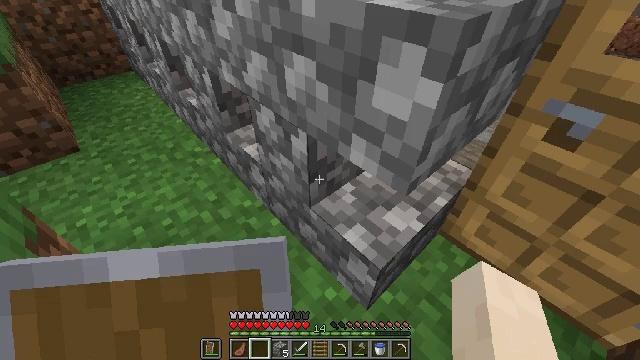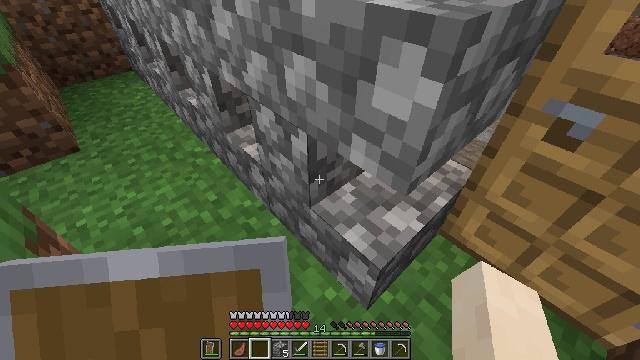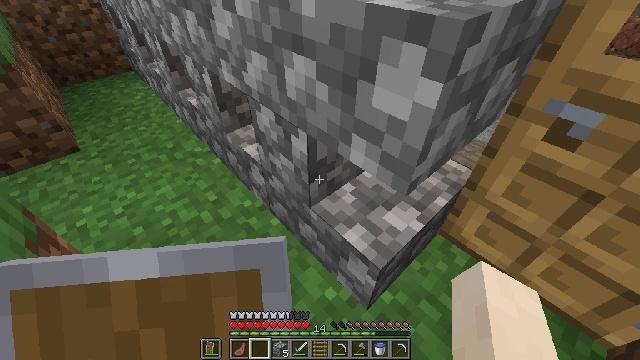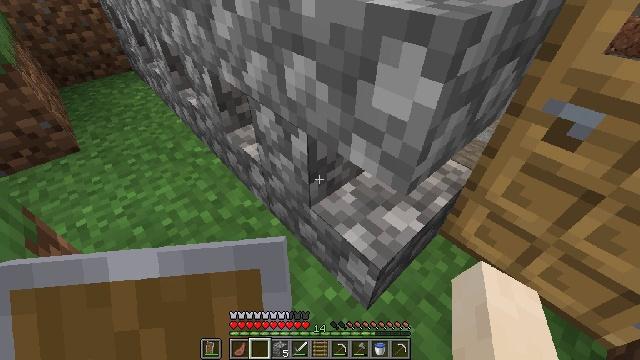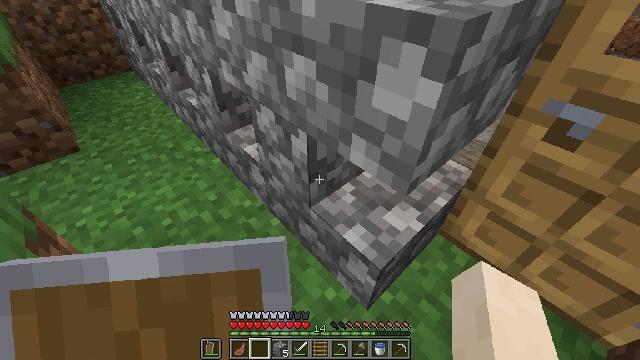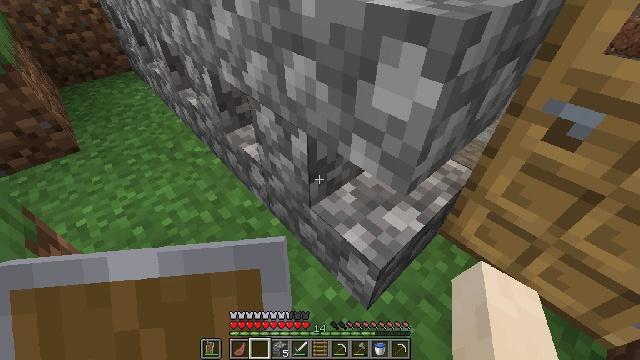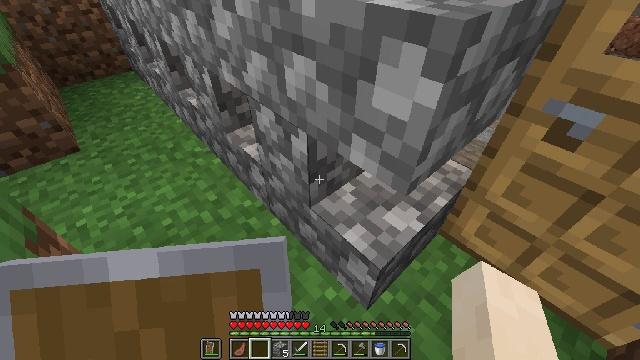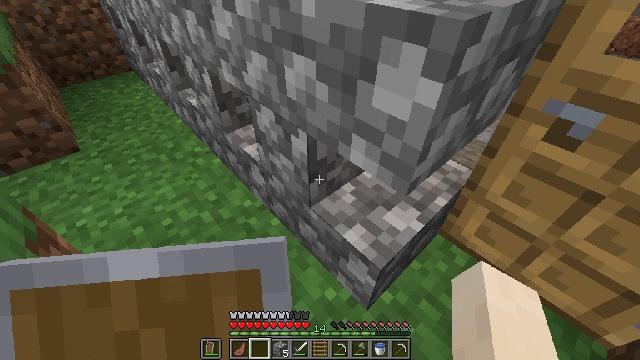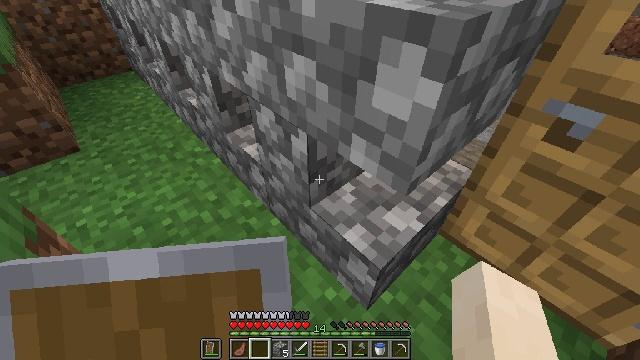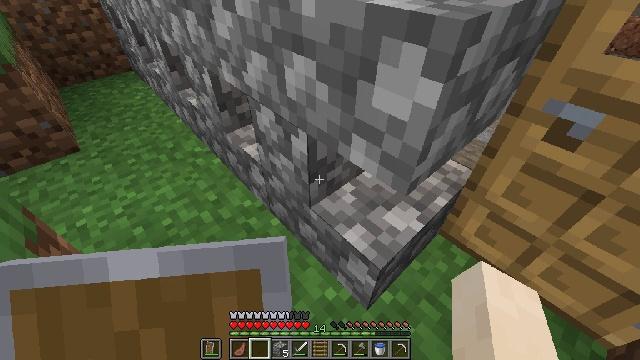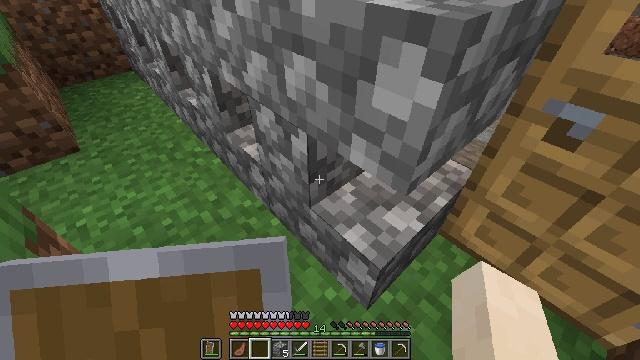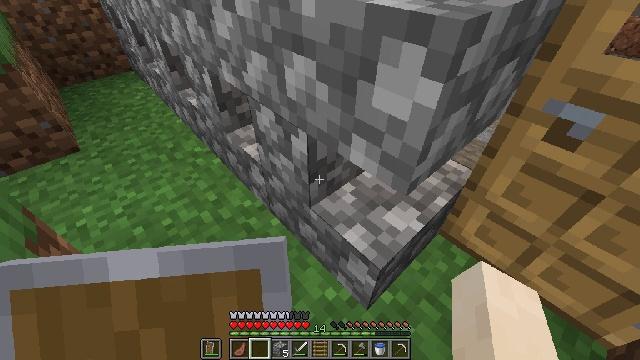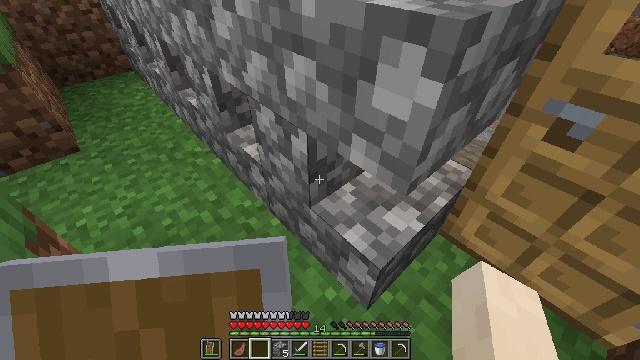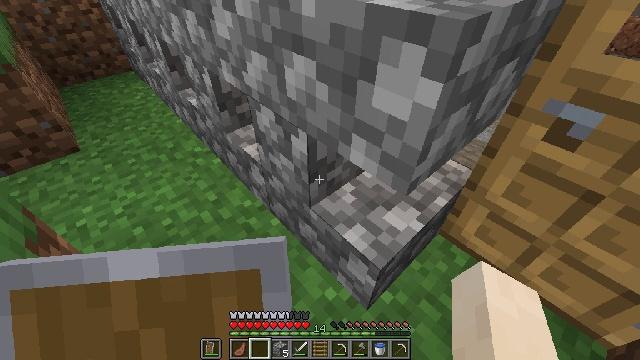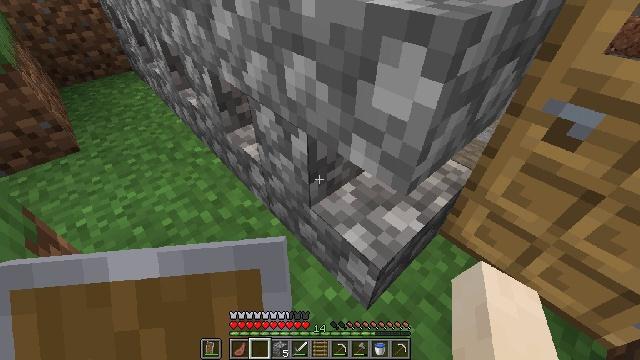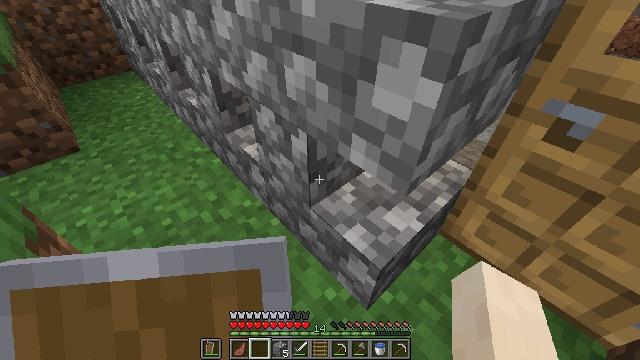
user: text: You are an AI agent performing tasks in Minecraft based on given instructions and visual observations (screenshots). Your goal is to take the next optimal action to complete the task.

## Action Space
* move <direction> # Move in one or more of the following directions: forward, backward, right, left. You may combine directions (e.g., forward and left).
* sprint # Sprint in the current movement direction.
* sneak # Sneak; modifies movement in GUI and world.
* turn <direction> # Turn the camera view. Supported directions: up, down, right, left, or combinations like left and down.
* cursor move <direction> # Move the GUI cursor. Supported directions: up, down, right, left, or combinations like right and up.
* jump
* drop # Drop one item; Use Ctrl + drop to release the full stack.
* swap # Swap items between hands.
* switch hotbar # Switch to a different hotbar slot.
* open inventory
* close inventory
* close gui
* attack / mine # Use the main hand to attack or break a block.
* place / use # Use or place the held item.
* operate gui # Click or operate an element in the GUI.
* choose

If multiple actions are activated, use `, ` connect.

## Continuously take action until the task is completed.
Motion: motion action
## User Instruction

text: craft item air
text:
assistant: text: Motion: no_op
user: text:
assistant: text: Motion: no_op
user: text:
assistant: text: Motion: no_op
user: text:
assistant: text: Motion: no_op
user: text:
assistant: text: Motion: no_op
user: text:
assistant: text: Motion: no_op
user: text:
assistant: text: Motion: no_op
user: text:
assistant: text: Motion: no_op
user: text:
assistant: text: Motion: no_op
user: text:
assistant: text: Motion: no_op
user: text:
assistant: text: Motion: no_op
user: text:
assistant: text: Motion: no_op
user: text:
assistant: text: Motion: no_op
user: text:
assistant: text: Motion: no_op
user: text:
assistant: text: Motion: no_op
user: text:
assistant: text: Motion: no_op
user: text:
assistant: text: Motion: no_op
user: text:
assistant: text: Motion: no_op
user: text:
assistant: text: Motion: no_op
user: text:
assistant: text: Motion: no_op
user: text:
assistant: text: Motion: no_op
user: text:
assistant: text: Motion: no_op
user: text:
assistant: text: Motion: no_op
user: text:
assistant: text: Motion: no_op
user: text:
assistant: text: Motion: no_op
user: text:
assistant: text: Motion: no_op
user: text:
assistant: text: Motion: no_op
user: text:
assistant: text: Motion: no_op
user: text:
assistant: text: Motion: no_op
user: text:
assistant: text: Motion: no_op